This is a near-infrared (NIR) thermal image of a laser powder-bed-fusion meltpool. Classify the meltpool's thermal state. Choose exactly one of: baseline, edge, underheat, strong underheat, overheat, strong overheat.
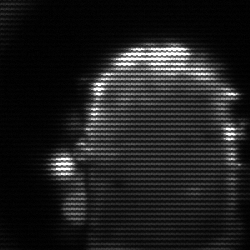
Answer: baseline